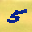
Label: 5